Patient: sex F, age 63
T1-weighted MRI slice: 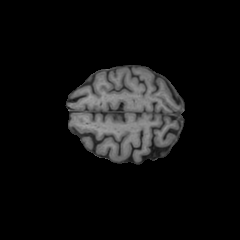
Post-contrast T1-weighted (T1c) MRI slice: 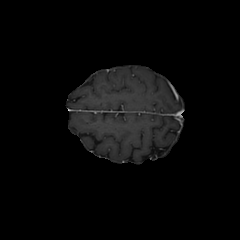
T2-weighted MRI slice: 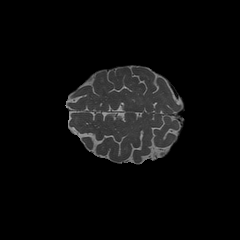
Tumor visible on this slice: no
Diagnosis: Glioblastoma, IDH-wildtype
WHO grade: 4